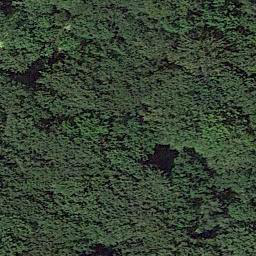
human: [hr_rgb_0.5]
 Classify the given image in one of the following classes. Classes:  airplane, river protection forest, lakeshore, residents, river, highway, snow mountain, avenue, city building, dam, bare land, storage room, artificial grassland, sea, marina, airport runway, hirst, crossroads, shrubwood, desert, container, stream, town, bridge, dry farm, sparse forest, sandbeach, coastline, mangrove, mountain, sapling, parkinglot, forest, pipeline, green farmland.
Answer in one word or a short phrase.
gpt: forest